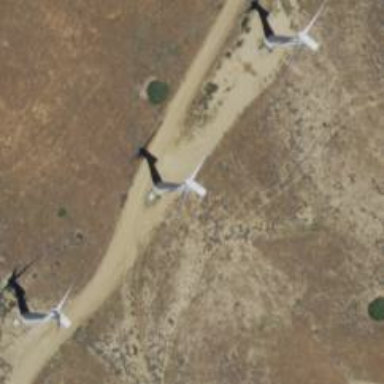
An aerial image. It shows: Wind power generator with wind turbines.